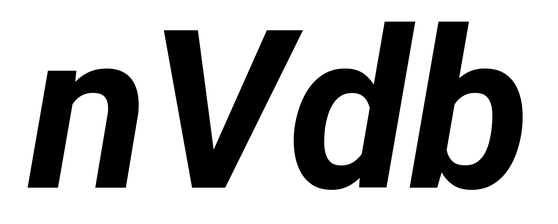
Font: Roboto-Italic_Bold_Italic